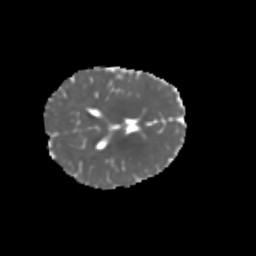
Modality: MD
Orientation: axial
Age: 6
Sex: female
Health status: healthy